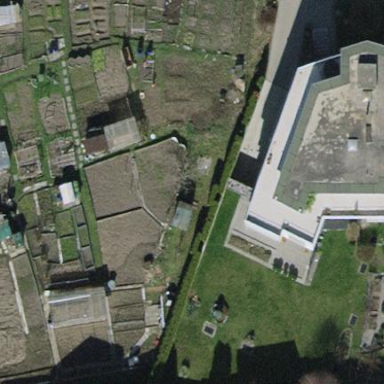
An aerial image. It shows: Allotments area.